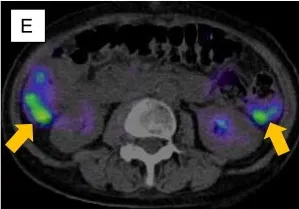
Preoperative findings. The arrow points to the leaked radioisotope (E).
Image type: radiology (pet)